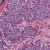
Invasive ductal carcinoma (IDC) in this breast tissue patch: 1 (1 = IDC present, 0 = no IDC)